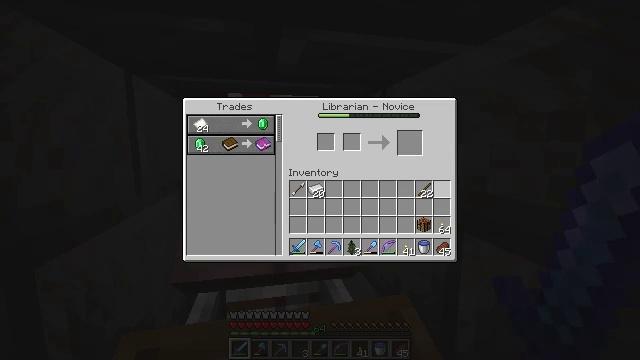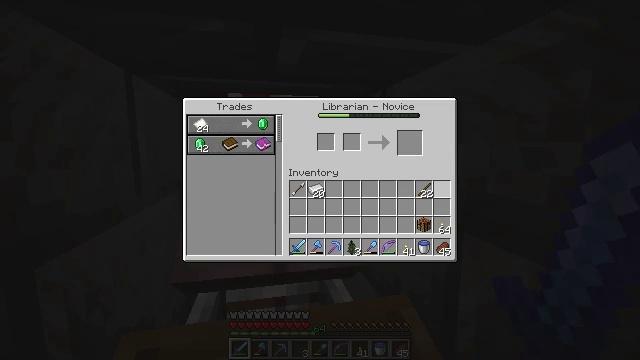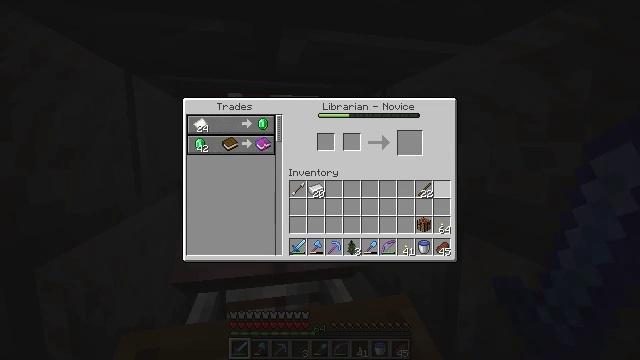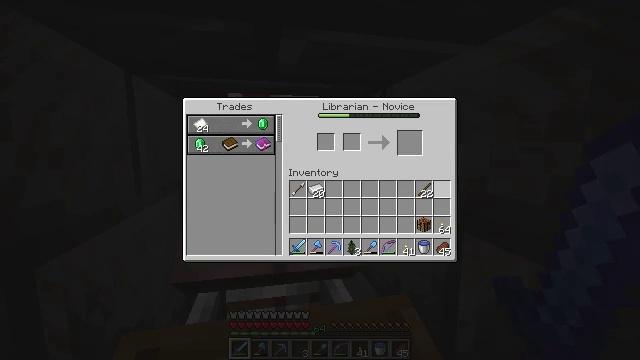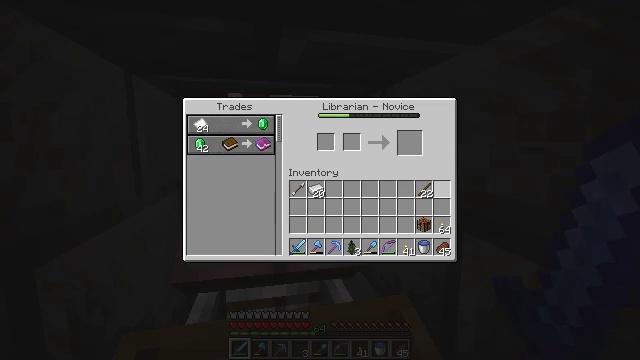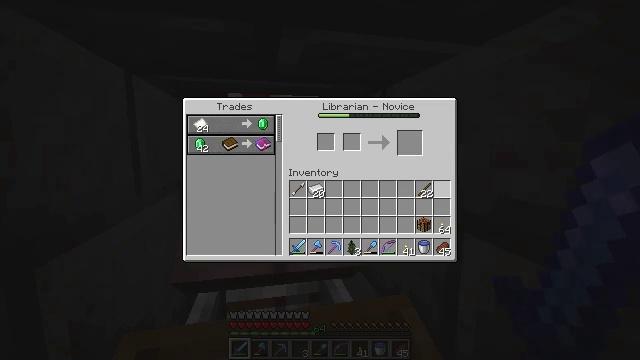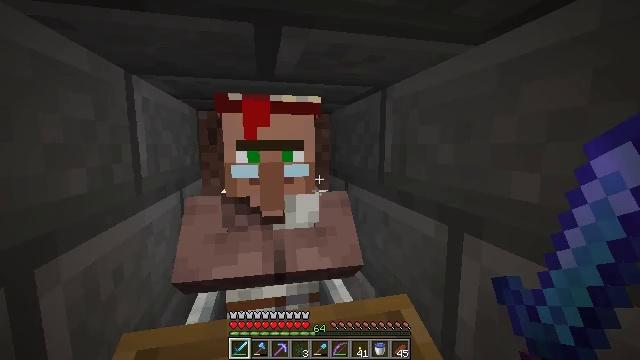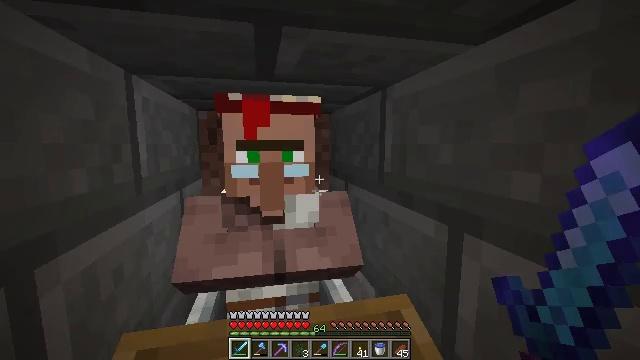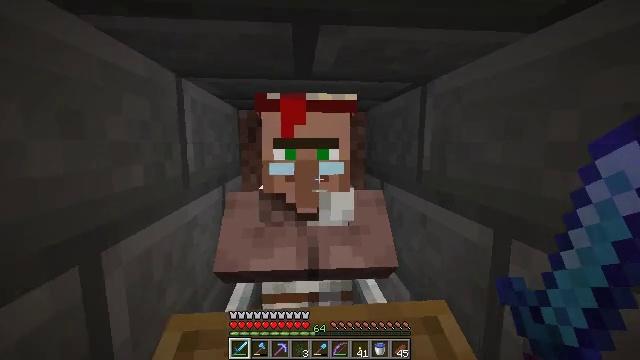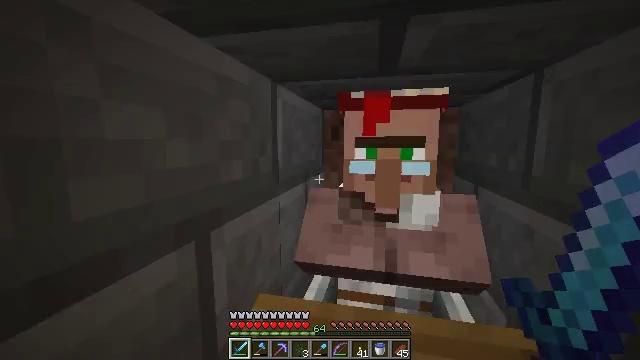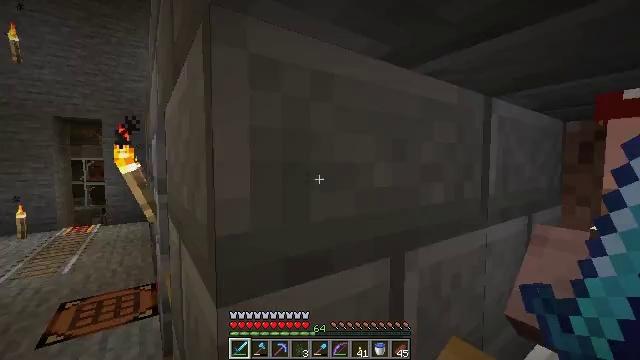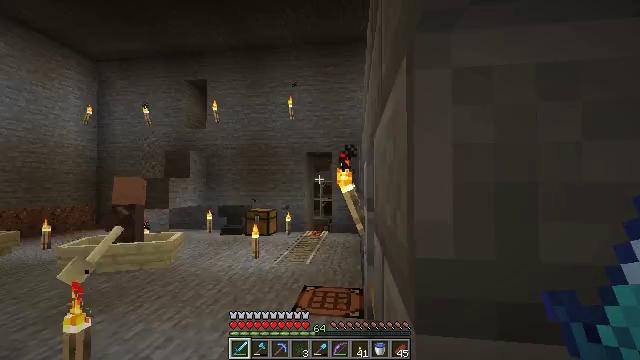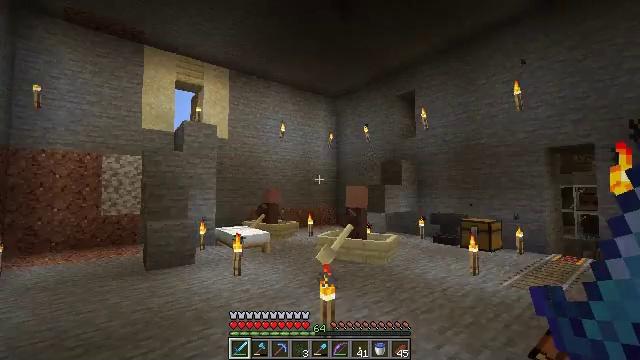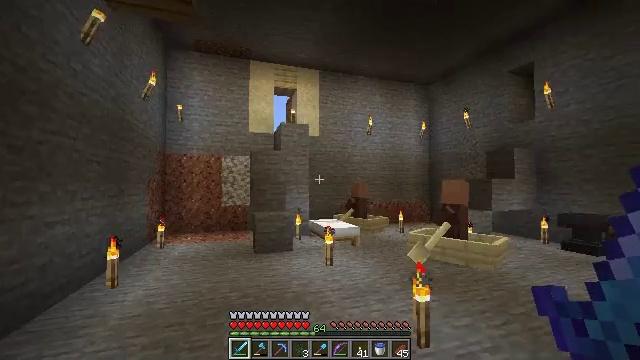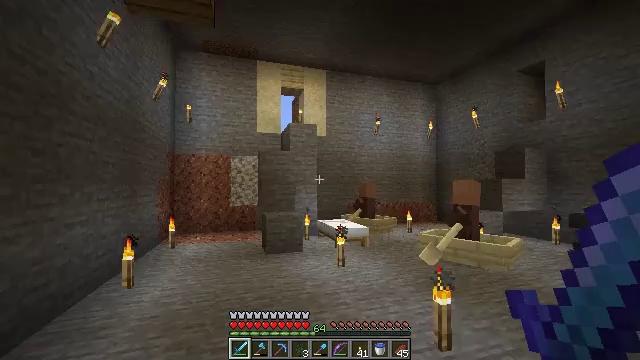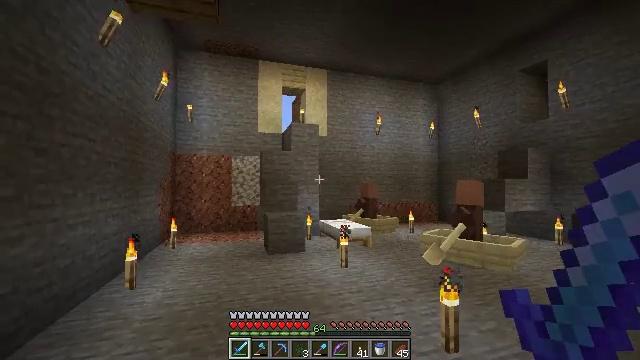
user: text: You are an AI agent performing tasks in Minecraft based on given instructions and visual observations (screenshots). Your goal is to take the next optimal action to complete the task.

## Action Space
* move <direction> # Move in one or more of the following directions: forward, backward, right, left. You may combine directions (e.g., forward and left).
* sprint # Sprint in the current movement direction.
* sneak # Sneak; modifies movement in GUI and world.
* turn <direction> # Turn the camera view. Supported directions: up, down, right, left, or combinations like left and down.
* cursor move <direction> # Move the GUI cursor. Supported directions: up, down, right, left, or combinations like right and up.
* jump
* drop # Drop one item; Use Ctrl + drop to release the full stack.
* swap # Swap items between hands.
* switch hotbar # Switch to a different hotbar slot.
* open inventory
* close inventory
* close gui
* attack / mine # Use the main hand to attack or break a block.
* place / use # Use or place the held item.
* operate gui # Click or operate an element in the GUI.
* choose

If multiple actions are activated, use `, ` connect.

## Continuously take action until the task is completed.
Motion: motion action
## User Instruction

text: Break the melon to get slices.
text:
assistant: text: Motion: no_op
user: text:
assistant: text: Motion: no_op
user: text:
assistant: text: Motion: no_op
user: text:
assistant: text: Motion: no_op
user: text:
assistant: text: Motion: no_op
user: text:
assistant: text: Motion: no_op
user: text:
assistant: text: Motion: no_op
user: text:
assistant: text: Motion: turn left
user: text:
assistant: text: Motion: turn left
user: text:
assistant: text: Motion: turn left and up
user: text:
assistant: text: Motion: turn left and up
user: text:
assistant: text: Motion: turn left and up
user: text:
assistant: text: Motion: move left, turn left and down
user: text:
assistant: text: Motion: move left
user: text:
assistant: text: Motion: move left
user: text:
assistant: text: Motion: move forward and move left
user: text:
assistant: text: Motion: move forward and move left
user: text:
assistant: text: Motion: move forward
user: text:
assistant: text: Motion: move forward
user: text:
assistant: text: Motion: move forward
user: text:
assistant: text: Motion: move forward, sprint
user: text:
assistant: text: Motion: move forward, sprint
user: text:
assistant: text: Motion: move forward, sprint, turn right and down
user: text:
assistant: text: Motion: move forward, sprint, turn right and down
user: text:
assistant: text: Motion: move forward and move right, sprint, turn right and down
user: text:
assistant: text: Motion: move forward and move right, sprint, turn right
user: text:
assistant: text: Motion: move forward, sprint, turn right
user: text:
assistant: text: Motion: move forward, sprint
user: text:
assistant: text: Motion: move forward, sprint
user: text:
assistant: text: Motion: move forward, sprint, turn left